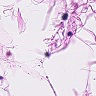
Metastatic tissue present: no